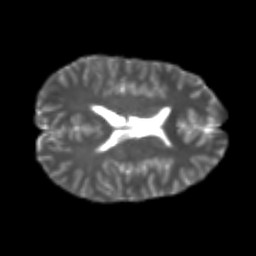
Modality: T2w
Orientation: axial
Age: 25
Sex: male
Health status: healthy
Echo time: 0.074 s